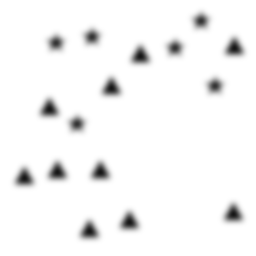
Squares: 0
Triangles: 10
Stars: 6
Total shapes: 16